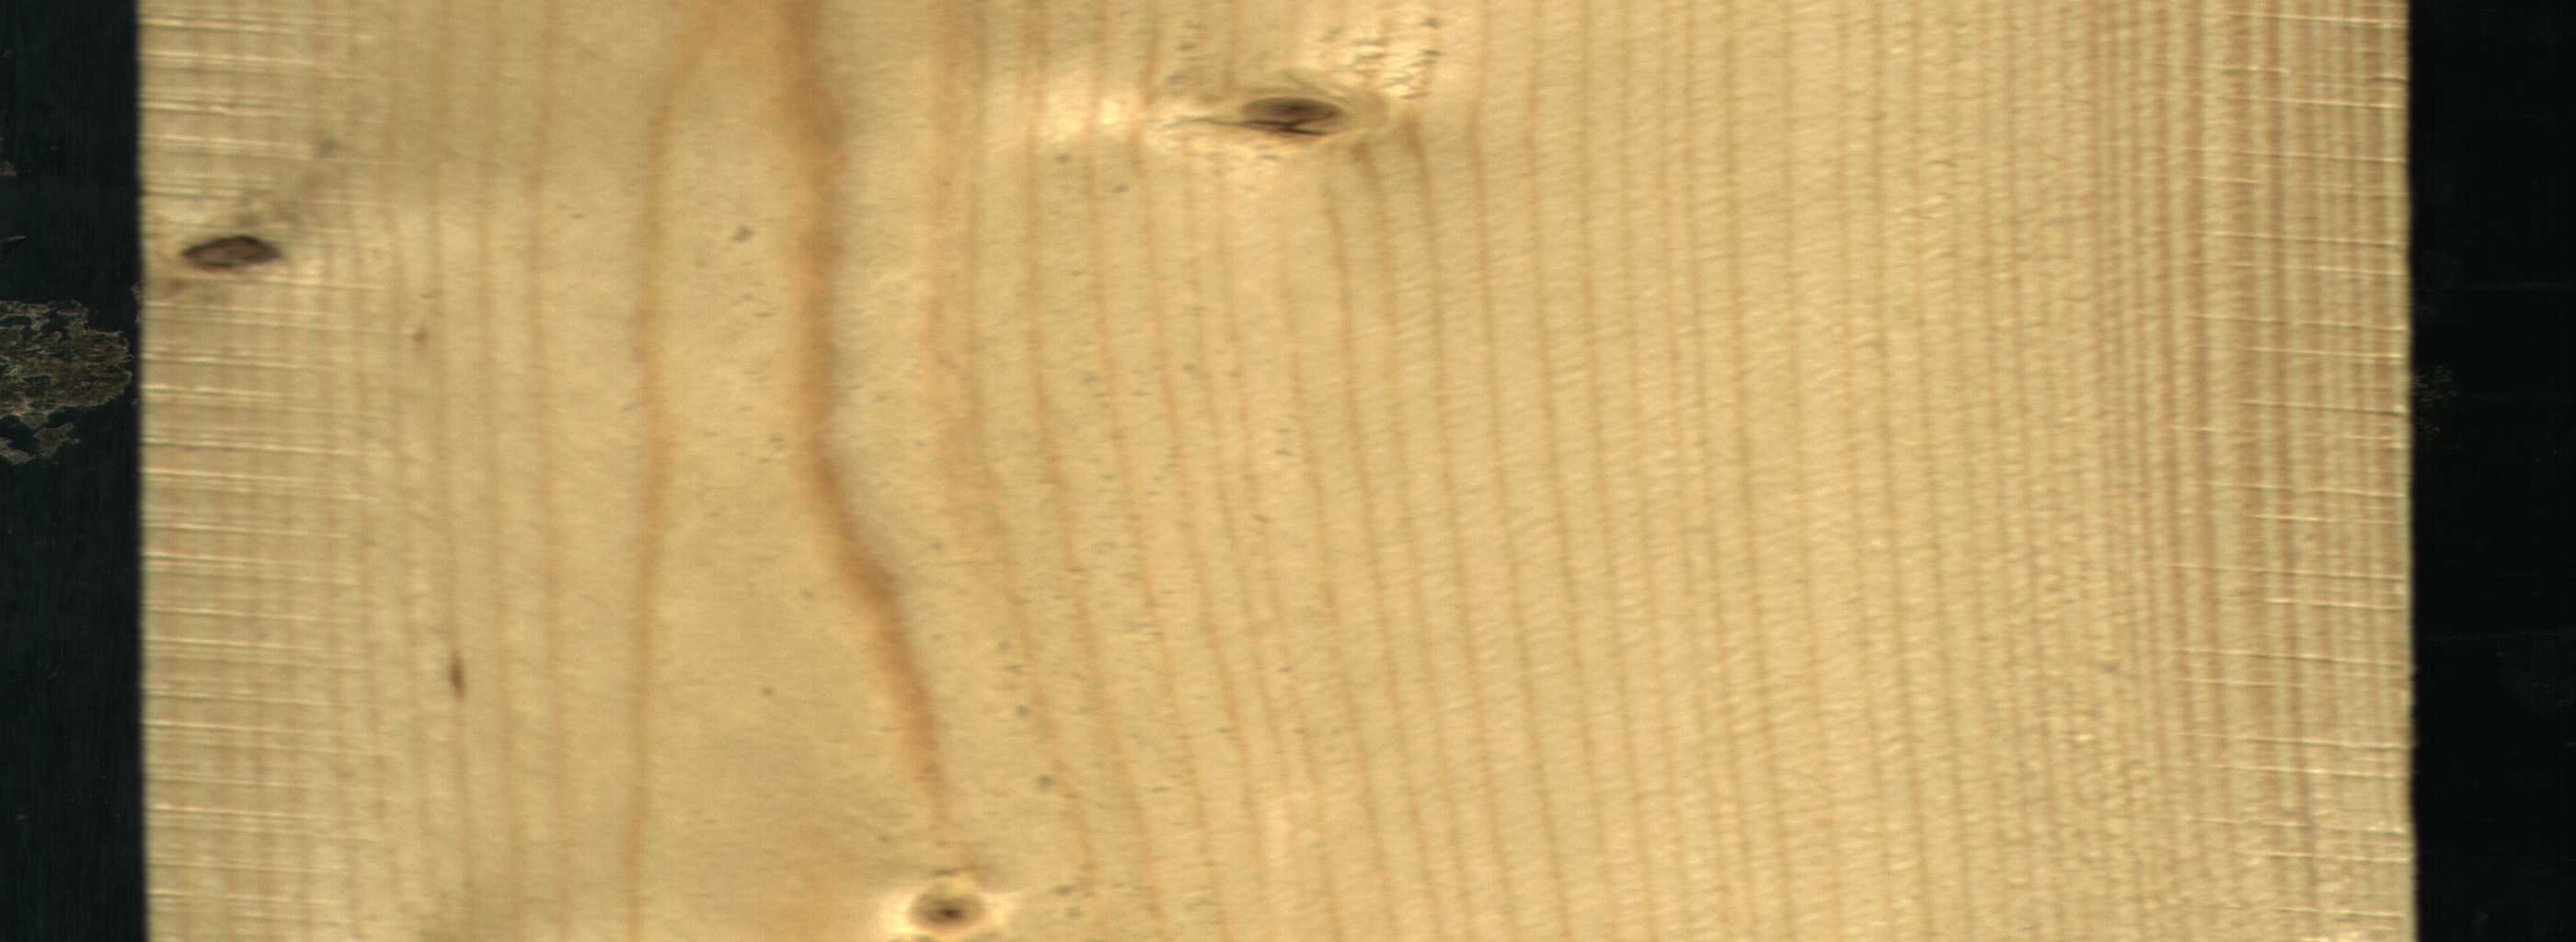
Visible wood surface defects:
Dead_Knot
Live_Knot
Live_Knot